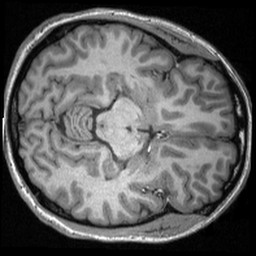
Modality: T1w
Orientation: axial